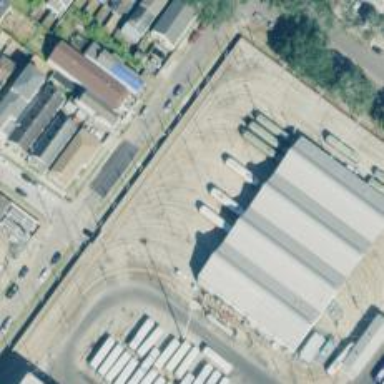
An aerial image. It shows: Tram railway yard.